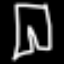
Label: pants